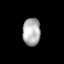
Tissue: lung
Cell type: Epithelial cells
Senescence score: 0.2256
Nuclear area (px): 482
Mean DAPI intensity: 176.118